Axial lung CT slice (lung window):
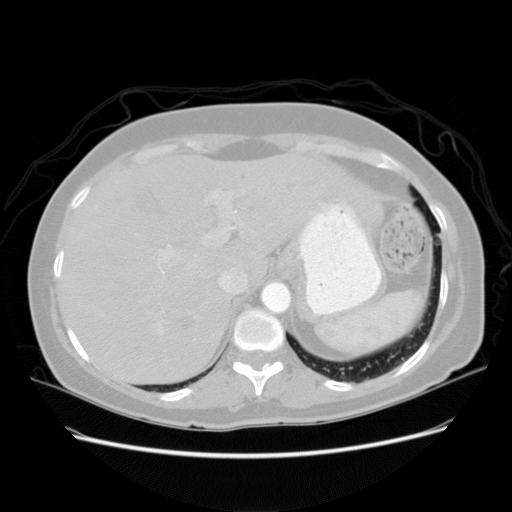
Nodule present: no